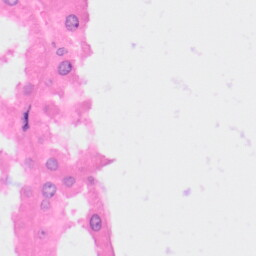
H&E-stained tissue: Kidney